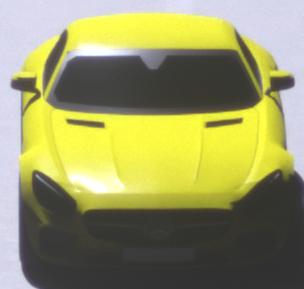
Make: Mercedes-Benz
Model: AMG GT Coupé
Detailed model: AMG GT (190) Coupé
Model produced from: 2014/10
Model produced until: 2017/01
Doors: 2
Color: yellow
Road condition: dry road
Daytime: midday
Contrast: high contrast